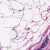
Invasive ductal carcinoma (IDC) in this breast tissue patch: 0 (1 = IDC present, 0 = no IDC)